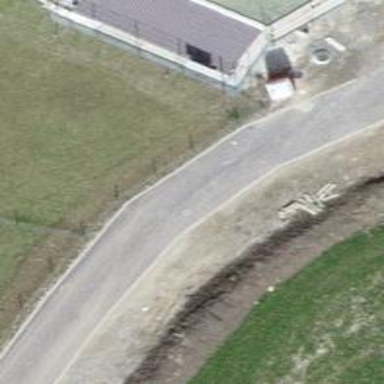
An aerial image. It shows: Paved track with grade 2 tracktype.